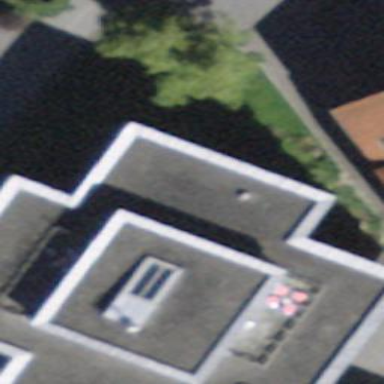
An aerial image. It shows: School building.